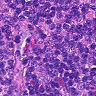
Metastatic tissue present: no